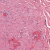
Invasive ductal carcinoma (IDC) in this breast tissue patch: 0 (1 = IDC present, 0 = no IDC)